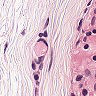
Metastatic tissue present: no